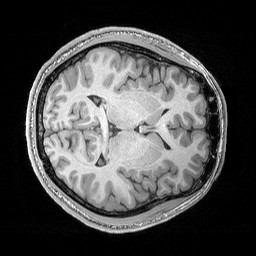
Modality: T1w
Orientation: axial
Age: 21
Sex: male
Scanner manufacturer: siemens
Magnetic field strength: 3 T
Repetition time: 2.53 s
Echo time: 0.00326 s